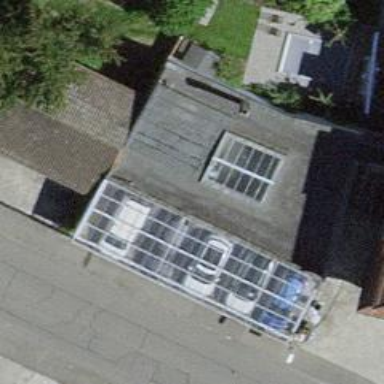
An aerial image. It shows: Car shop building.